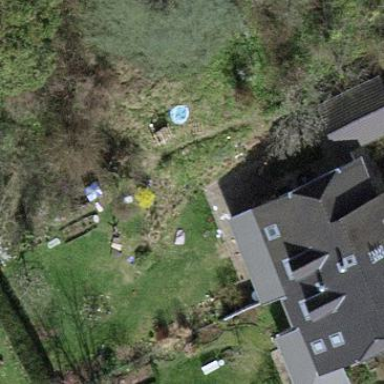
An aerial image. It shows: Garden enclosed by fence.